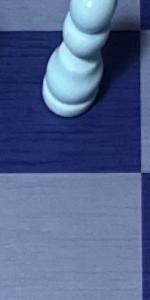
Label: Empty